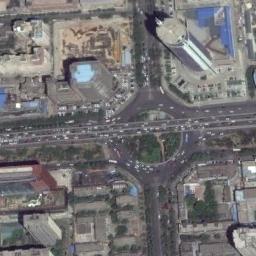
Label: roundabout